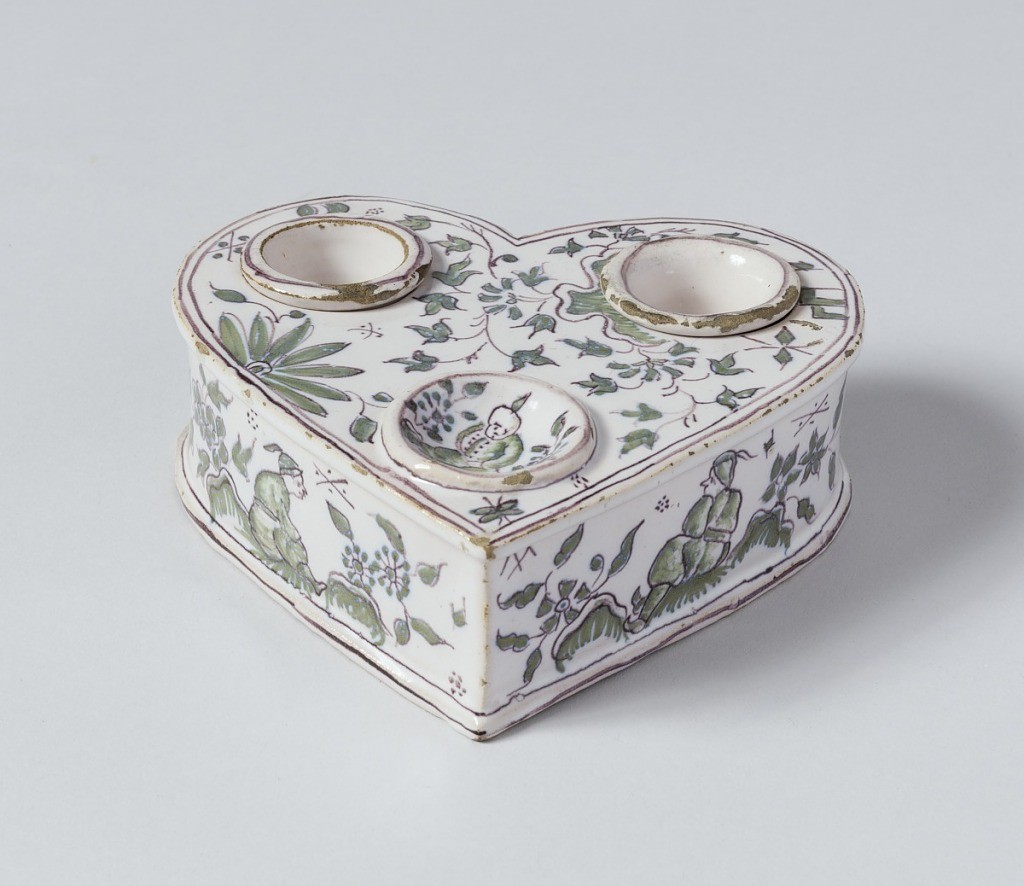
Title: Inkstand
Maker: Varages Pottery Factory, French, active 18th century
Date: ca. 1770
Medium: Tin-glazed earthenware
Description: Heart-shaped inkstand (a) with two cylindrical containers (b,c) at top left and right, and circular depression at bottom center; green foliage decoration throughout, figure in depression near point.